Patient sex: M
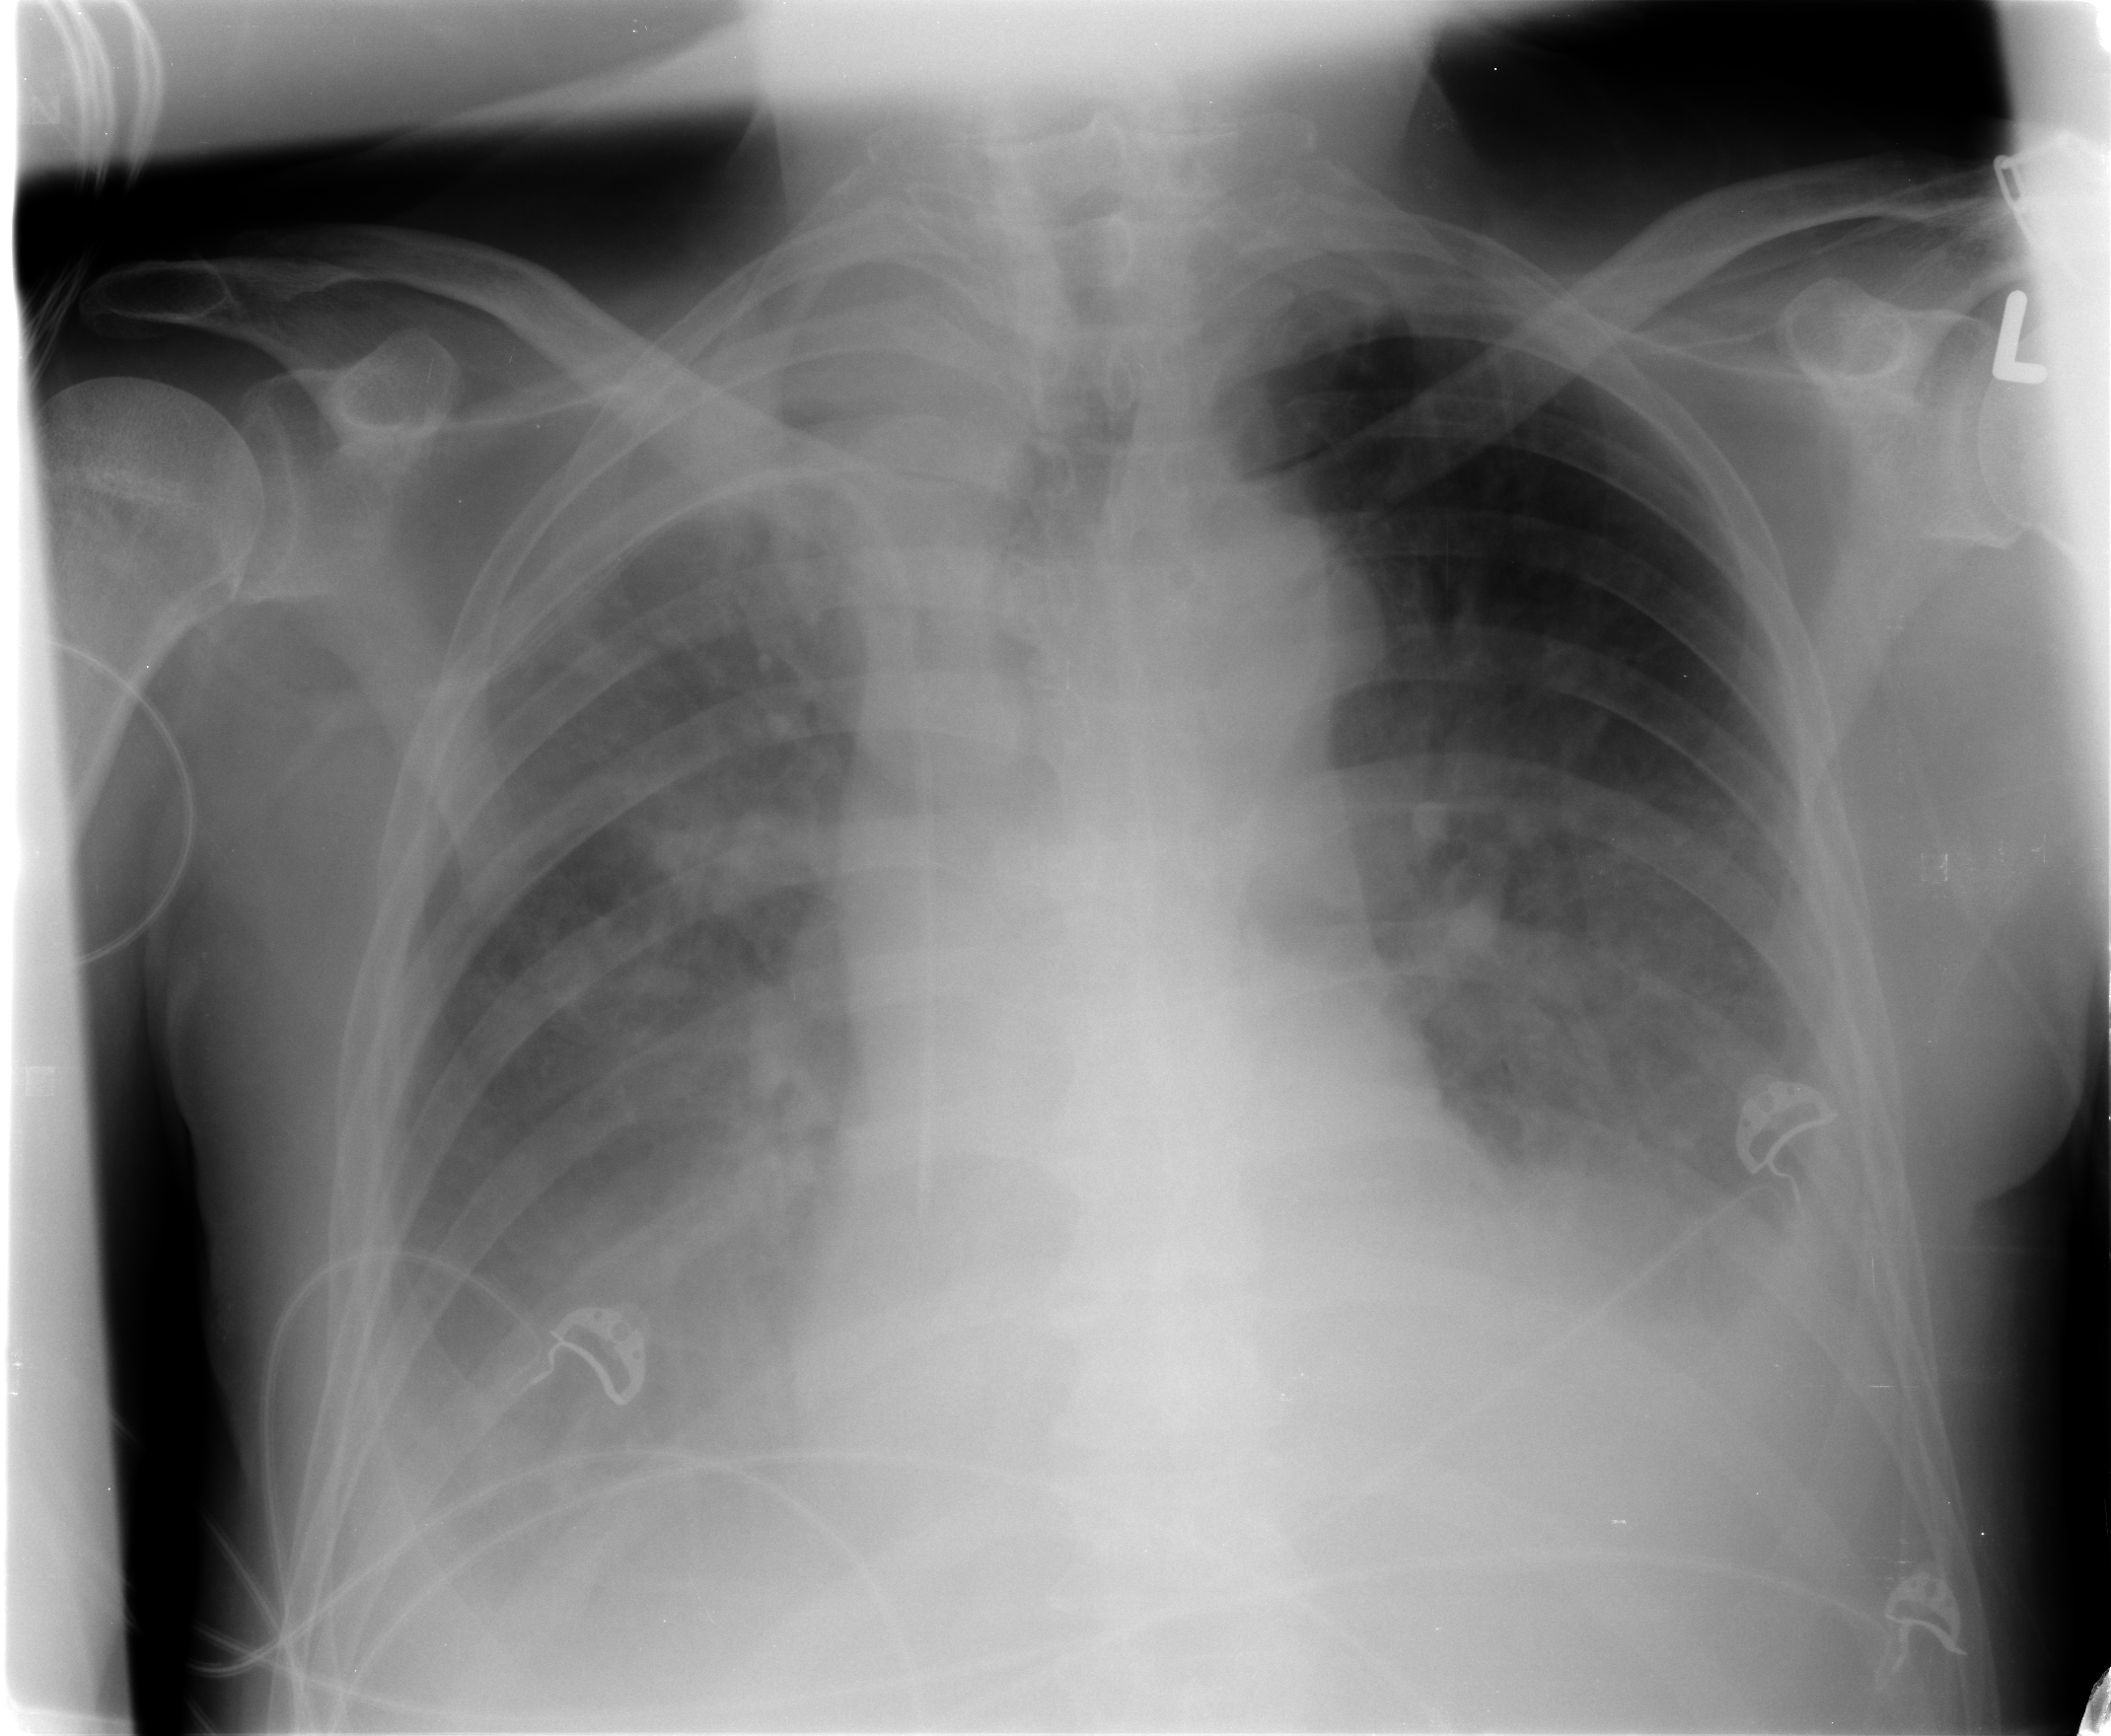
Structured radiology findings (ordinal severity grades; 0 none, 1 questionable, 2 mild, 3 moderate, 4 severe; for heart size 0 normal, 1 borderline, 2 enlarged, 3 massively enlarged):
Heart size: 0
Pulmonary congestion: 2
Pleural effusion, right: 3
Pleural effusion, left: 2
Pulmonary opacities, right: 3
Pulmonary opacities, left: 2
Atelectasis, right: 3
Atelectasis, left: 2